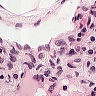
Metastatic tissue present: no